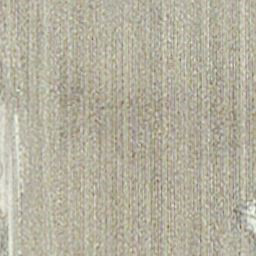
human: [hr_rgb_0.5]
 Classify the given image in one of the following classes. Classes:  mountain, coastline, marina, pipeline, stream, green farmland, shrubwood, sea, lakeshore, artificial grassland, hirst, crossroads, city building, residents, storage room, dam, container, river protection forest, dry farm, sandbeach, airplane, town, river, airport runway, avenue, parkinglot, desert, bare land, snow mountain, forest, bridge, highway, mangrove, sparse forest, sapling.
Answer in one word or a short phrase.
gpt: dry farm